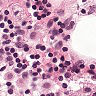
Metastatic tissue present: no